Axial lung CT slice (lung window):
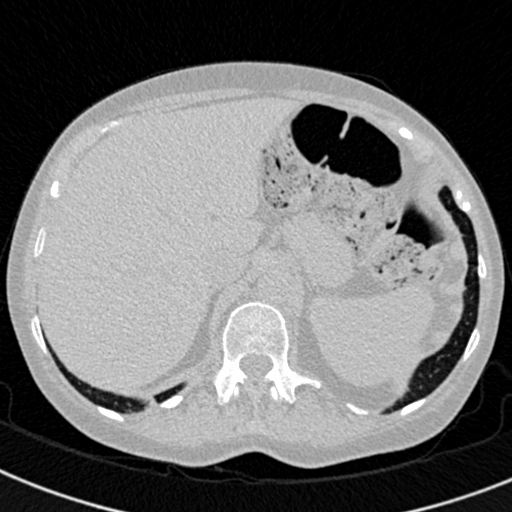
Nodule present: no